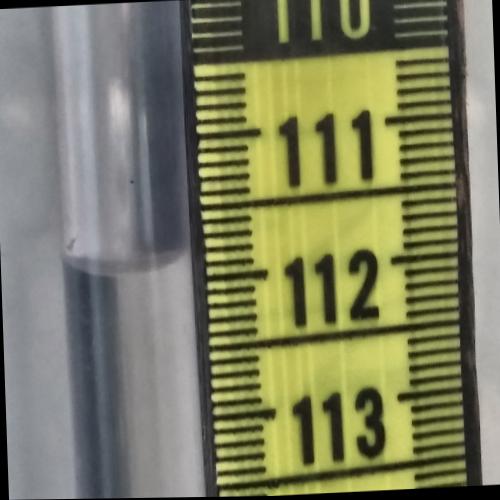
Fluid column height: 111.9 cm